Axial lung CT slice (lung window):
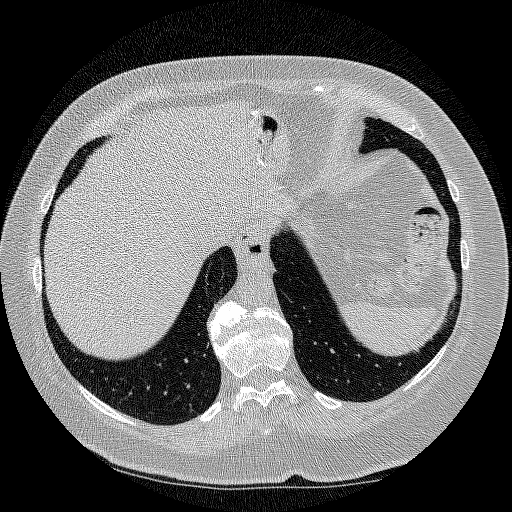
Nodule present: no